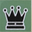
Piece: bQ